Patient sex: F
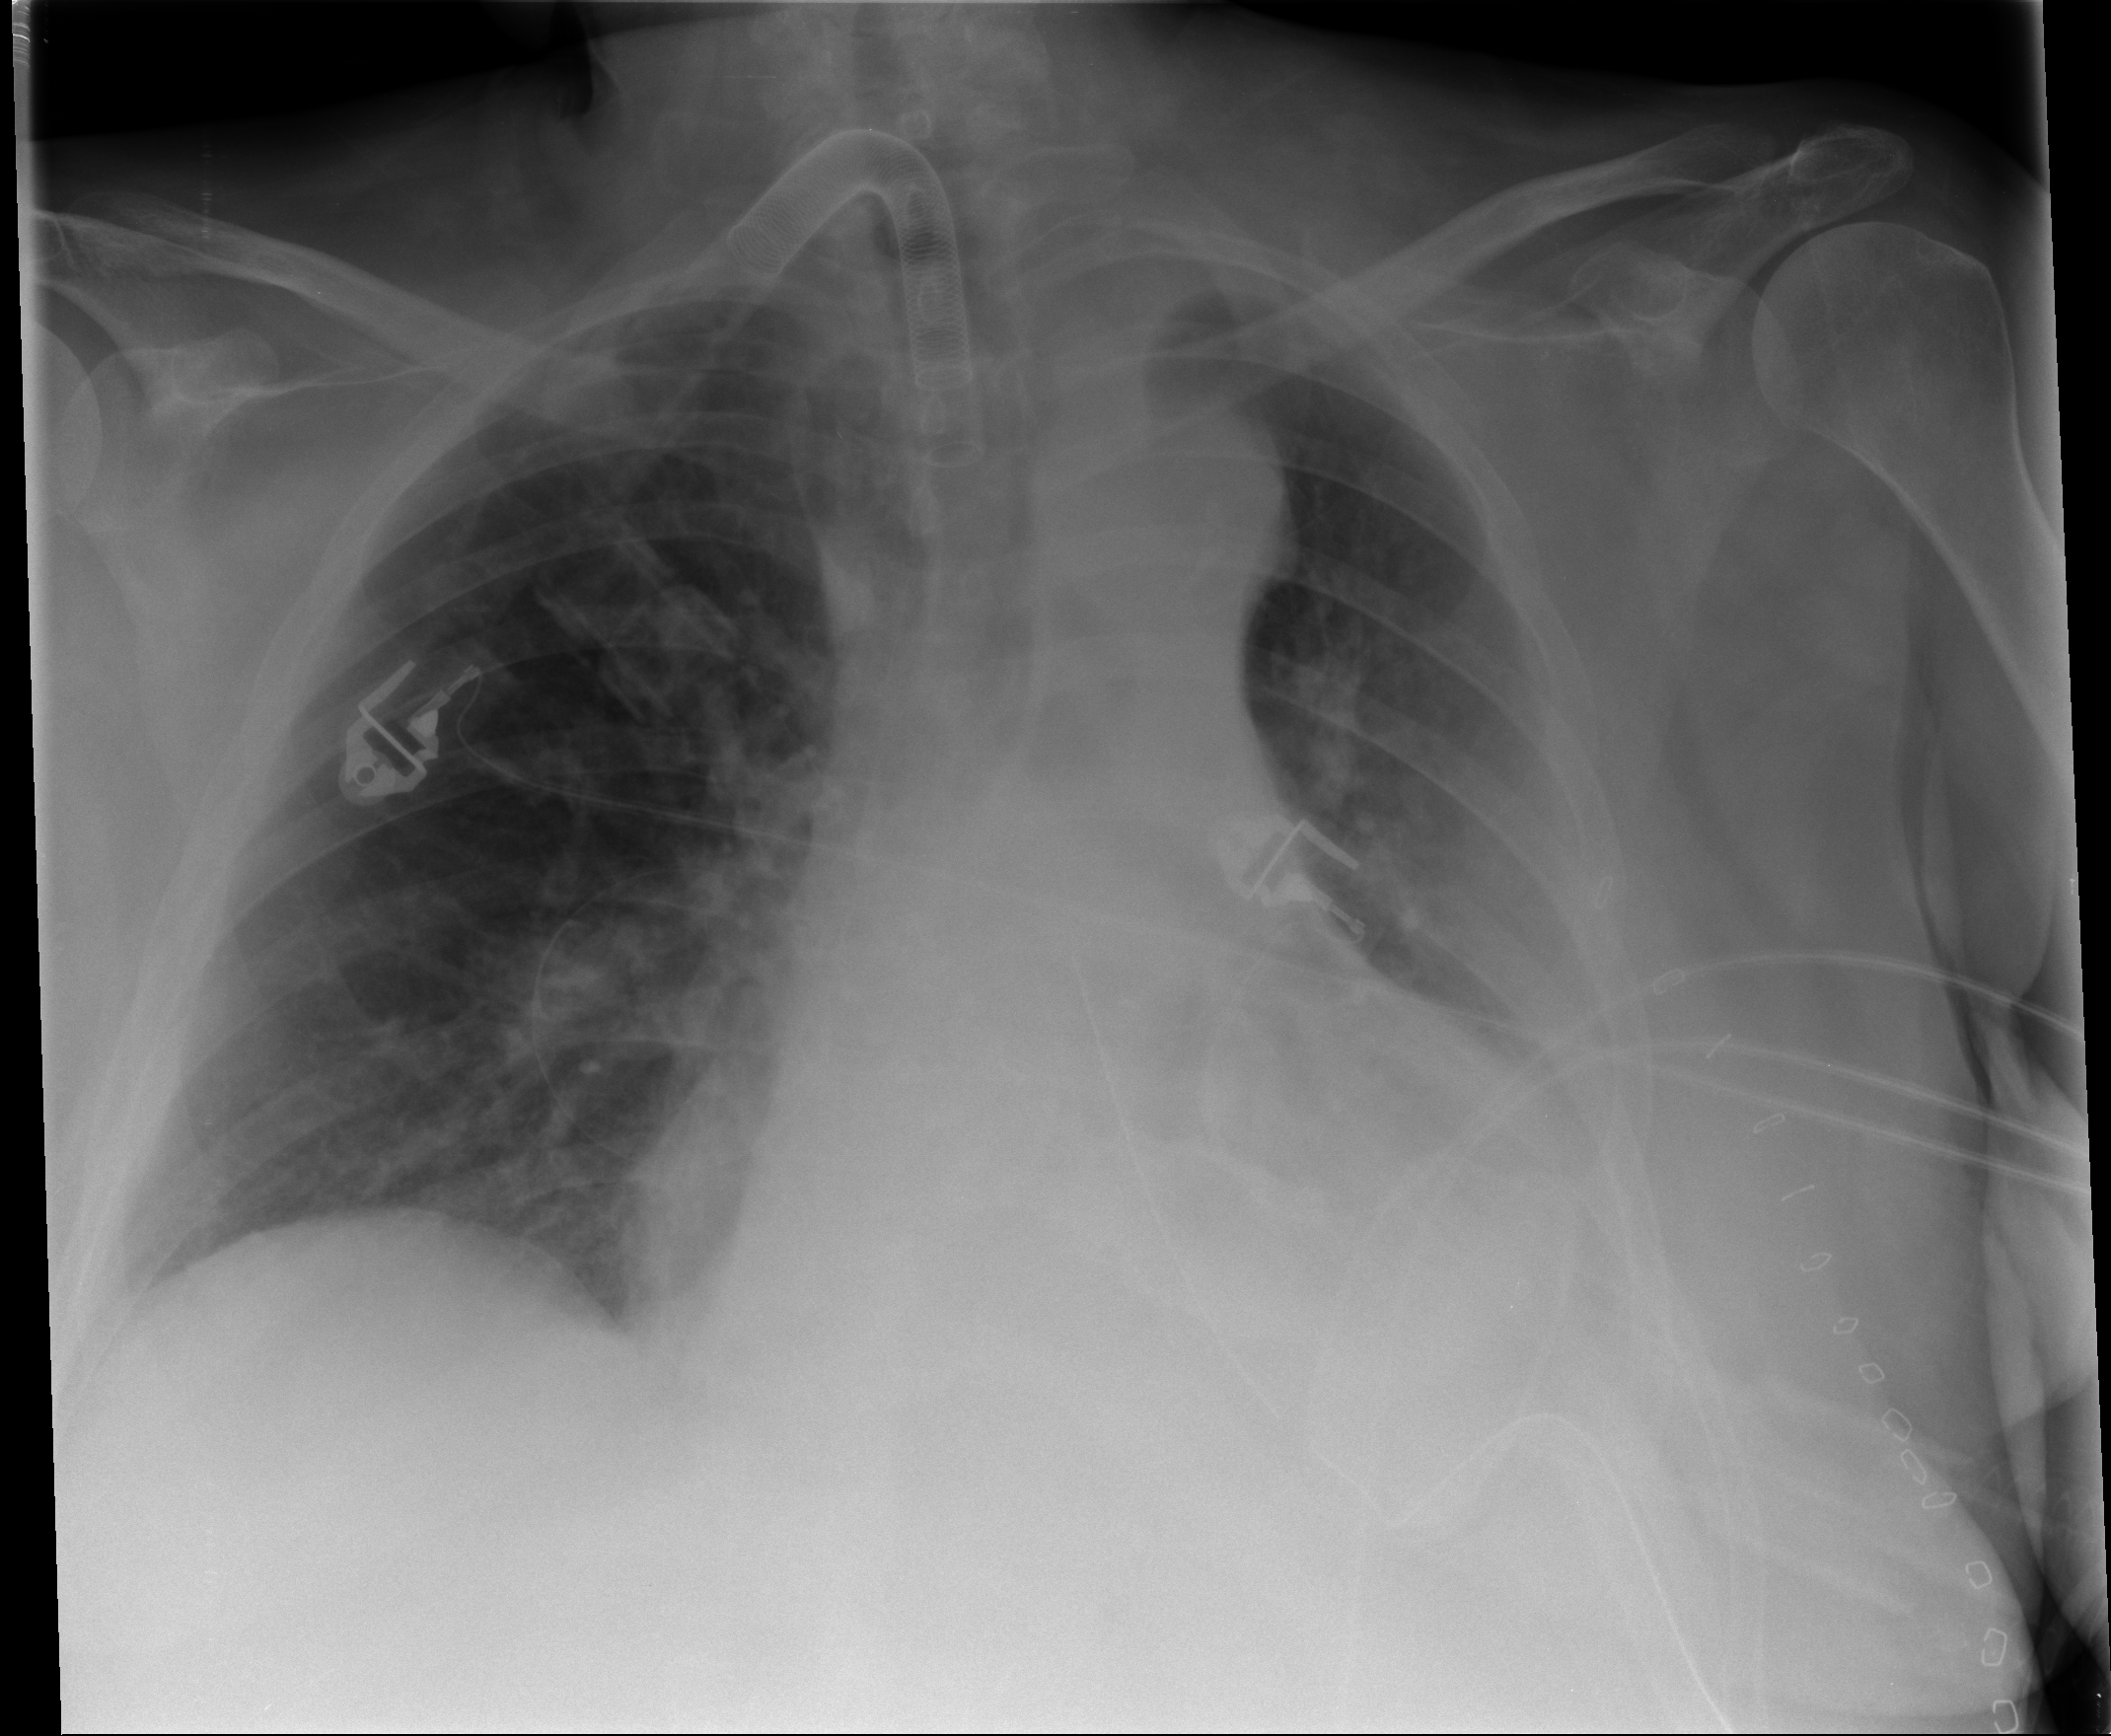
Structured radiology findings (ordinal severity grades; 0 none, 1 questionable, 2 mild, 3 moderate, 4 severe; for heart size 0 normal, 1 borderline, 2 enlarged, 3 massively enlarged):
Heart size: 2
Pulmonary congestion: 1
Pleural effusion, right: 0
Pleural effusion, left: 2
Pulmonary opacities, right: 0
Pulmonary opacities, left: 0
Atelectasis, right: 1
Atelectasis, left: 2